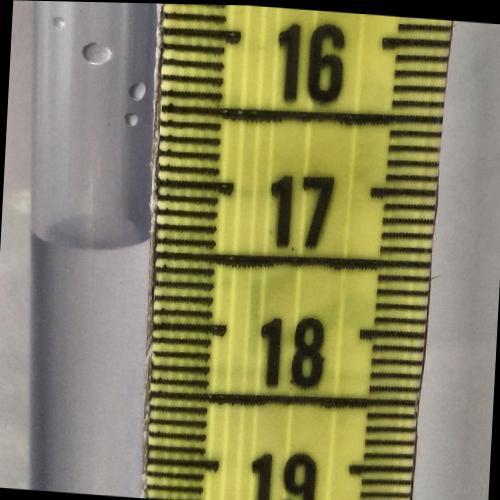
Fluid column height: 17.4 cm